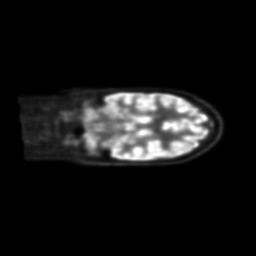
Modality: PET
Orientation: coronal
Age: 48
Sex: female
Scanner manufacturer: siemens